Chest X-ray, PA view. Patient: 30 years old, sex F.
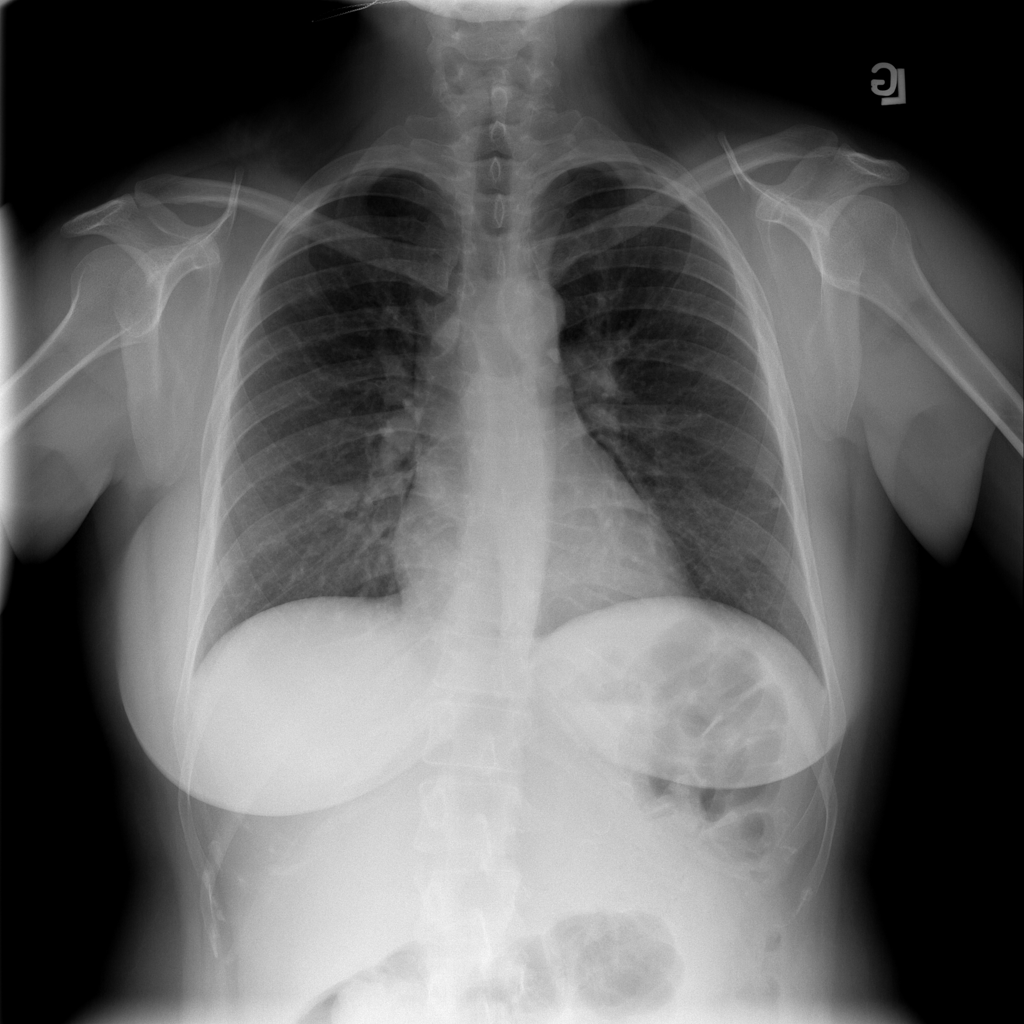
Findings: No Finding